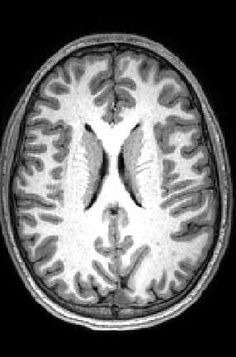
Label: notumor